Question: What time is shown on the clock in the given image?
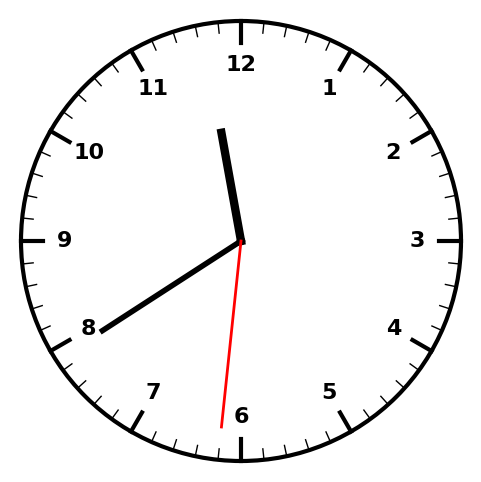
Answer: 11:39:31